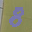
Label: 8